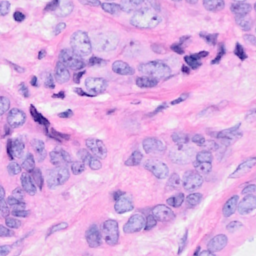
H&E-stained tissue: Breast